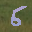
Label: 5